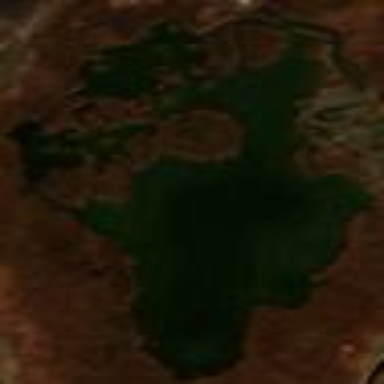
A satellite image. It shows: Beautiful lake surrounded by nature.